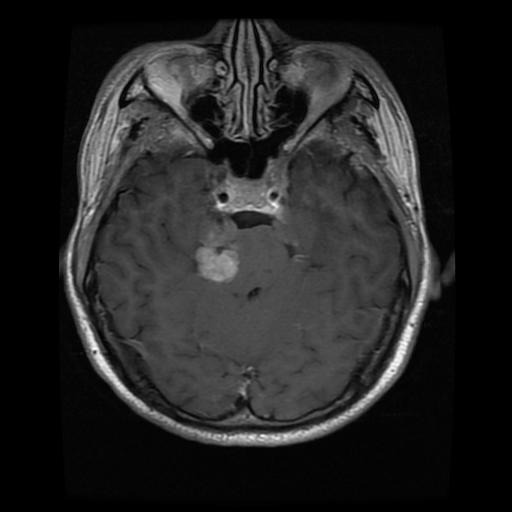
Label: meningioma